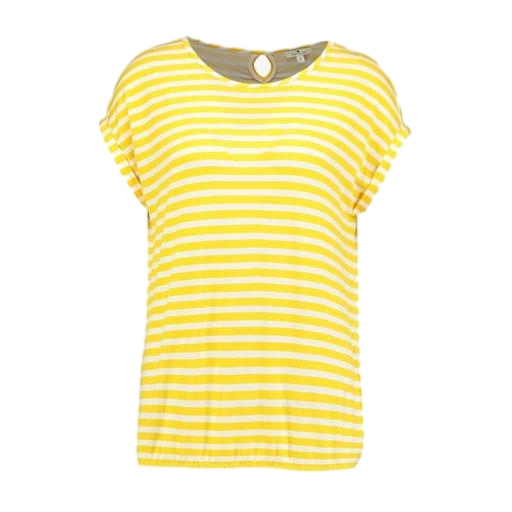
yellow and white t shirt, white striped knotted tee, short-sleeve top only macy, white background